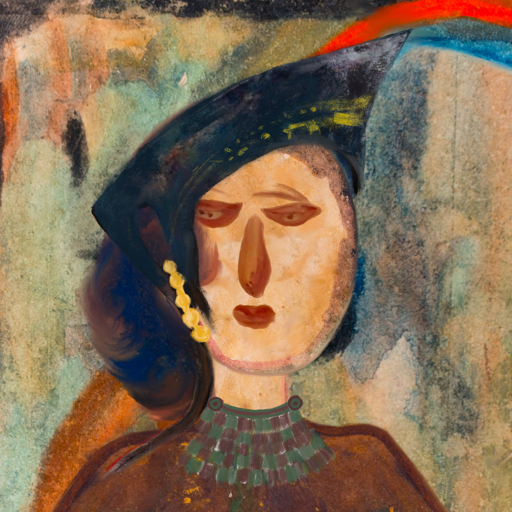
Background: Childish, Head And Neck Front: Childish, Face Front: Pious_Lady, Bust: Comrade, Hair Front: Mother_And_Son_Son, Head Accessory: Irani, Second Necklace: After_Raid, Necklace: Blank, Baby: Blank